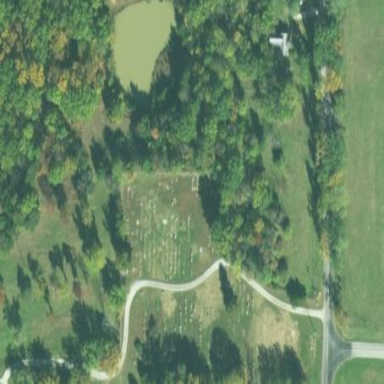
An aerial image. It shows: Cemetery.